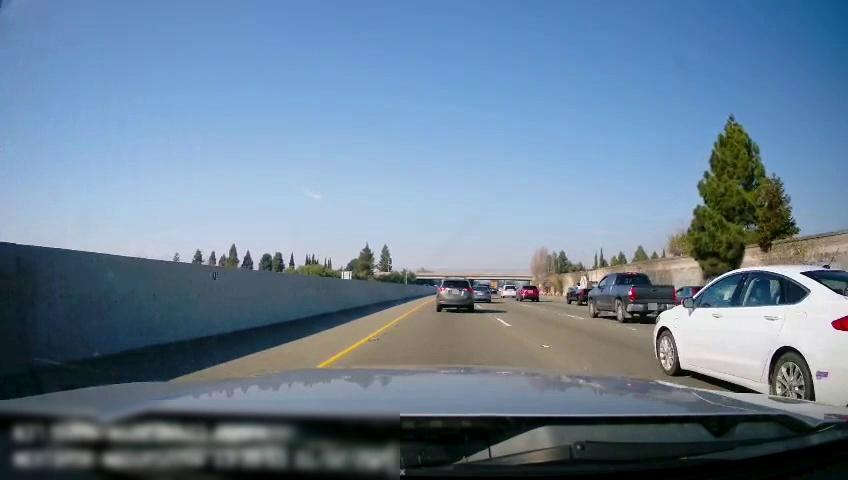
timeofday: Day
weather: Sunny
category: Drivable Space
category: Vehicles | Van
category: Vehicles | Car
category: Vehicles | Truck
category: Vehicles | SUV
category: Vehicles | Truck
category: Vehicles | Car
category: Vehicles | SUV
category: Vehicles | Car
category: Vehicles | SUV
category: Lanes | Alternate Lane
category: Lanes | Current Lane
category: Lanes | Current Lane